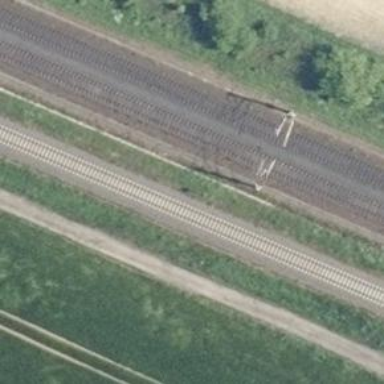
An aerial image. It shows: Railway milestone.